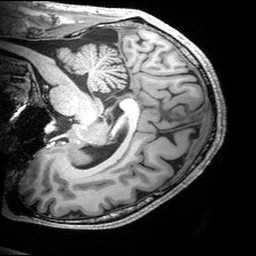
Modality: T1w
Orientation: sagittal
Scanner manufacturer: siemens
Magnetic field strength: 3 T
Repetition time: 2.53 s
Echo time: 0.00299 s